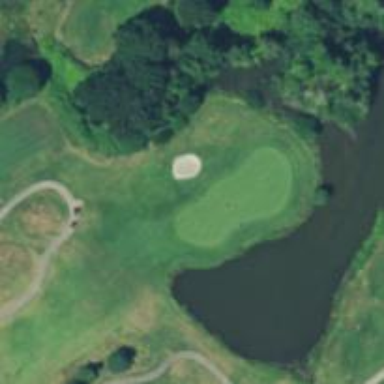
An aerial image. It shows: View of golf hole.